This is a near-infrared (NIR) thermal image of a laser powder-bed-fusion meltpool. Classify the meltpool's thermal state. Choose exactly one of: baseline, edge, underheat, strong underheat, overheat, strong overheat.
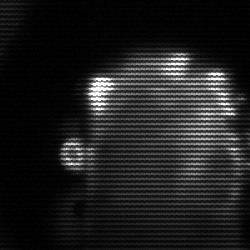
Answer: baseline